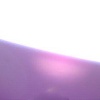
Label: sunburn